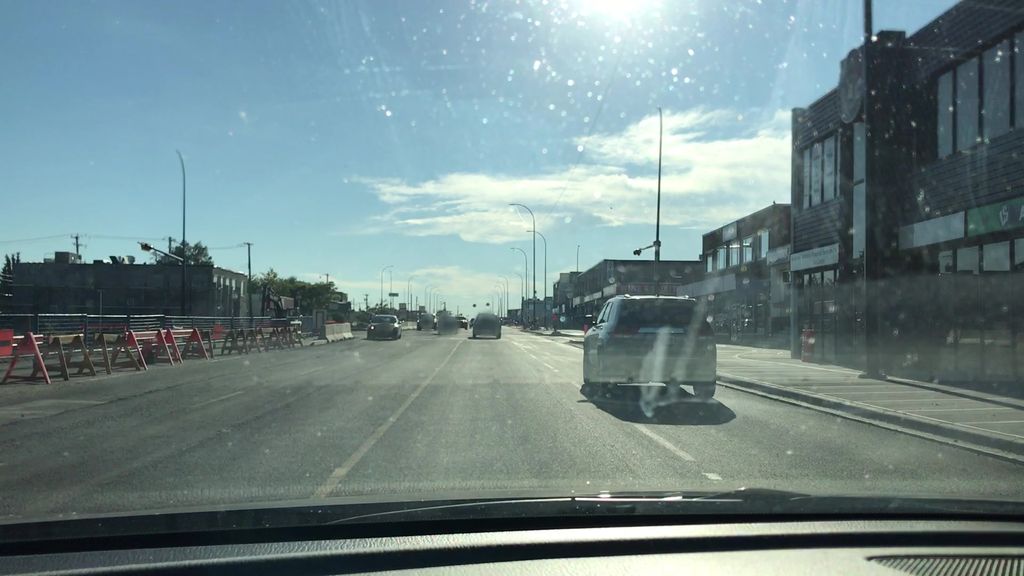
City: calgary